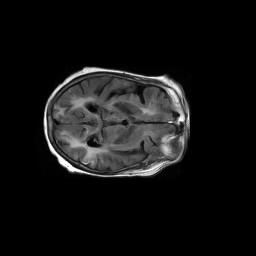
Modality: FLAIR
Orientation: axial
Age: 68
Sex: female
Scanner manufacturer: philips
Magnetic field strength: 3 T
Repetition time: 11 s
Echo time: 0.125 s